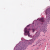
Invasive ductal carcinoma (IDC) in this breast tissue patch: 0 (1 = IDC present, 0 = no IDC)